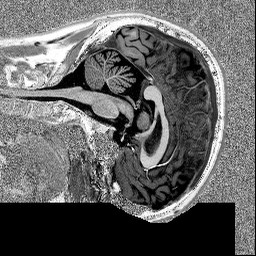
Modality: MP2RAGE
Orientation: sagittal
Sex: male